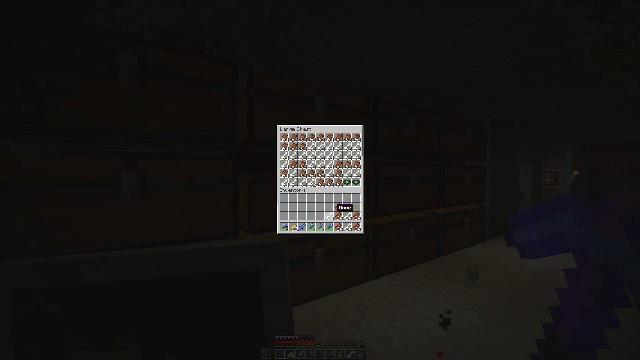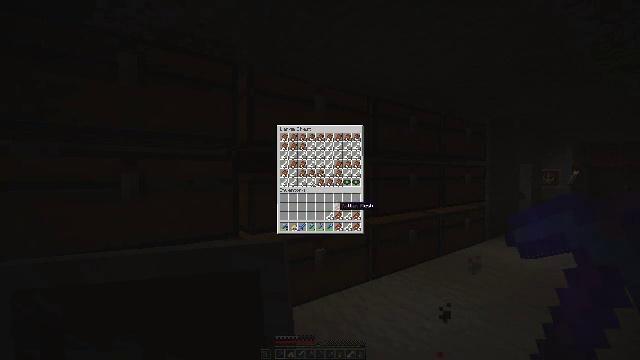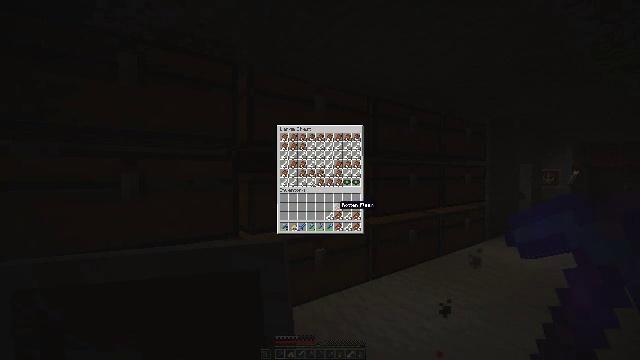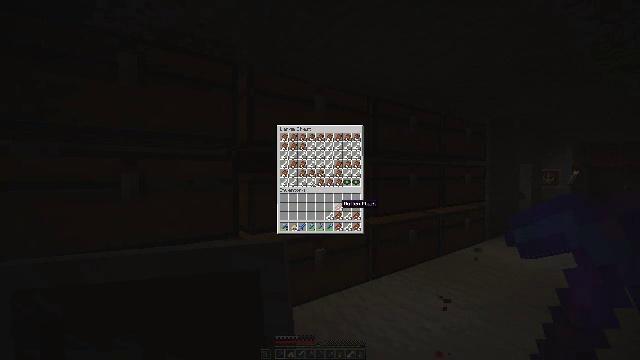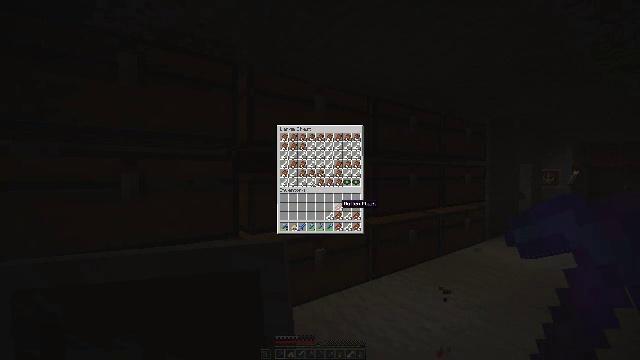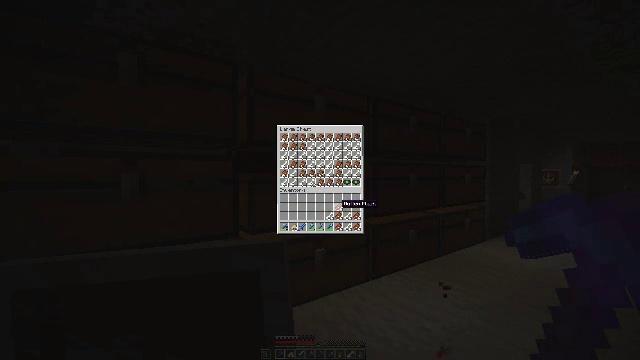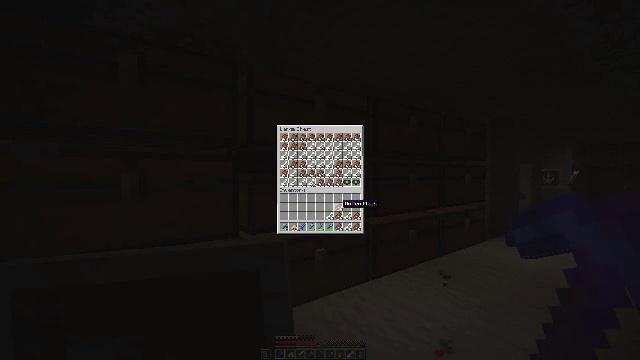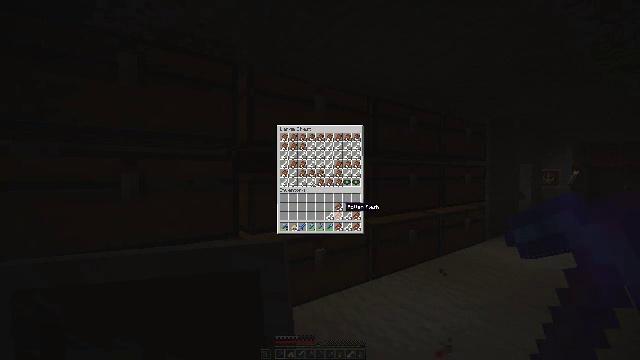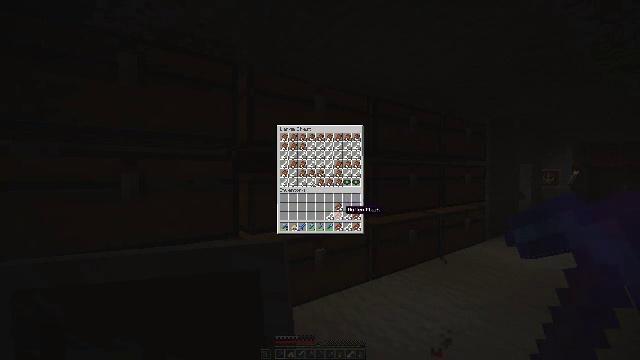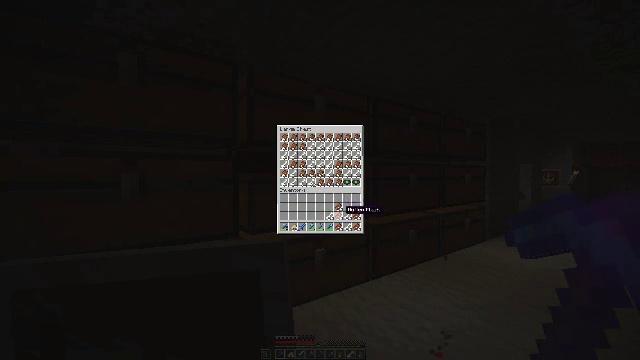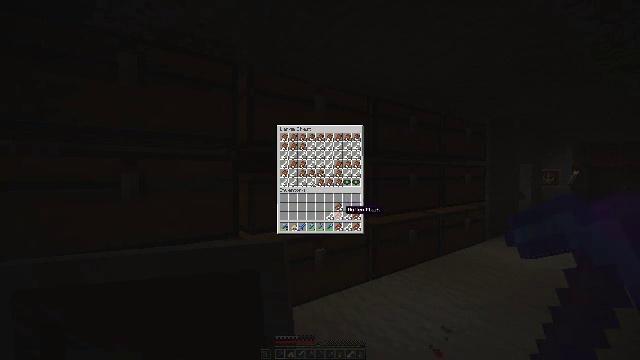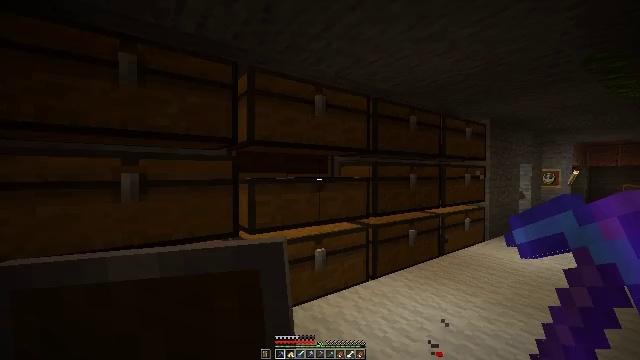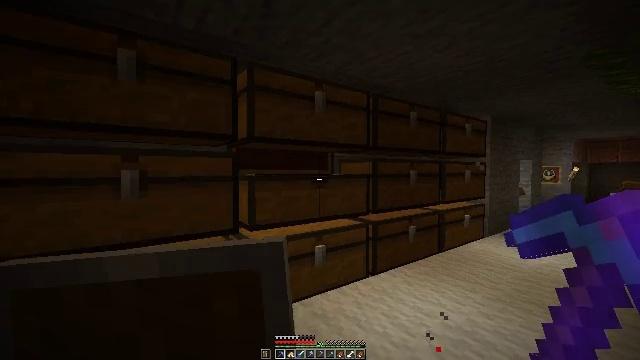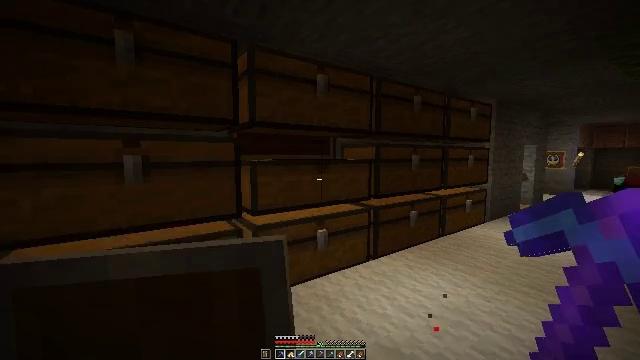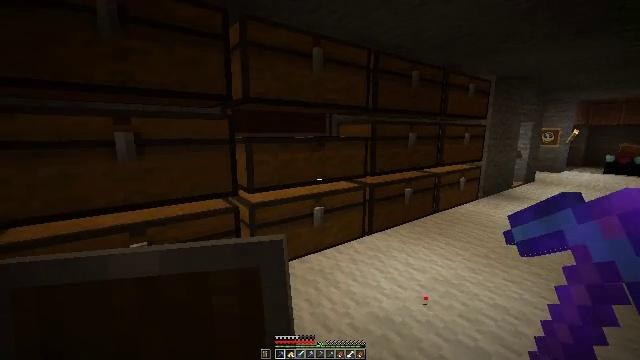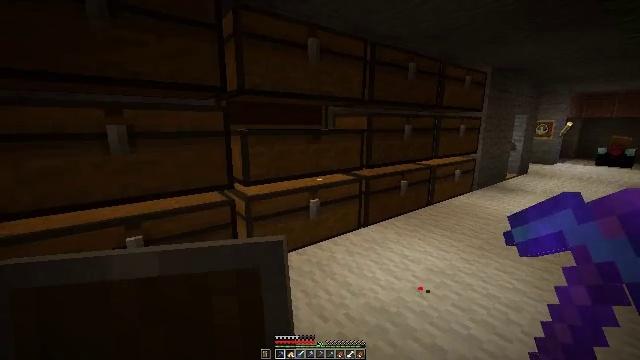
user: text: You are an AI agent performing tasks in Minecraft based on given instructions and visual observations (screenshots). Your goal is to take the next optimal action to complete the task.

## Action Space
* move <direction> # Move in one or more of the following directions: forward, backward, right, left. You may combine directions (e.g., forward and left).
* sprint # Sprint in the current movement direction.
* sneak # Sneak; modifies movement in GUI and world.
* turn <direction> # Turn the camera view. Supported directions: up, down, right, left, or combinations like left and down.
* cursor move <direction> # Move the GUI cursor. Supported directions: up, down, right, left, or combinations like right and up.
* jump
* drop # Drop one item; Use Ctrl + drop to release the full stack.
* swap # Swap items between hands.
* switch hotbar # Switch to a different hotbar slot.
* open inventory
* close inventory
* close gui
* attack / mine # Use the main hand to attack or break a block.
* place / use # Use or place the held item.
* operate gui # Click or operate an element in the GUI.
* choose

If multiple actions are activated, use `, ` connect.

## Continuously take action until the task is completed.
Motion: motion action
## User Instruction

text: Attack the blue shulker box to gather it.
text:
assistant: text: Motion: sneak
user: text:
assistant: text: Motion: sneak
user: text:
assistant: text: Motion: sneak
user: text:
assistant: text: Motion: sneak, attack / mine
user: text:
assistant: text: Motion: sneak, attack / mine
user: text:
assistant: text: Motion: sneak, attack / mine
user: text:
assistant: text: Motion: sneak
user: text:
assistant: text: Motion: sneak
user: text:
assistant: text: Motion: sneak
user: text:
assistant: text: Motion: no_op
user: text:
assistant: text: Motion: open inventory
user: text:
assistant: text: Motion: open inventory
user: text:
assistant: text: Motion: turn down, open inventory
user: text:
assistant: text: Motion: turn down
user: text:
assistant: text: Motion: turn down
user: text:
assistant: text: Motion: use / place
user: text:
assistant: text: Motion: use / place
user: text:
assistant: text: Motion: use / place
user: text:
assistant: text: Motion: use / place
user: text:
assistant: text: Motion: no_op
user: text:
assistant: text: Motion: no_op
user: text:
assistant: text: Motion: no_op
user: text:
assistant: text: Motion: turn down
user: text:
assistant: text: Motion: turn down
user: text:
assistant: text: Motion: no_op
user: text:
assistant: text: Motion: no_op
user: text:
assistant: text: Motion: no_op
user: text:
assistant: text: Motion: no_op
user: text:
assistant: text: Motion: no_op
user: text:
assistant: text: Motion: no_op